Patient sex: M
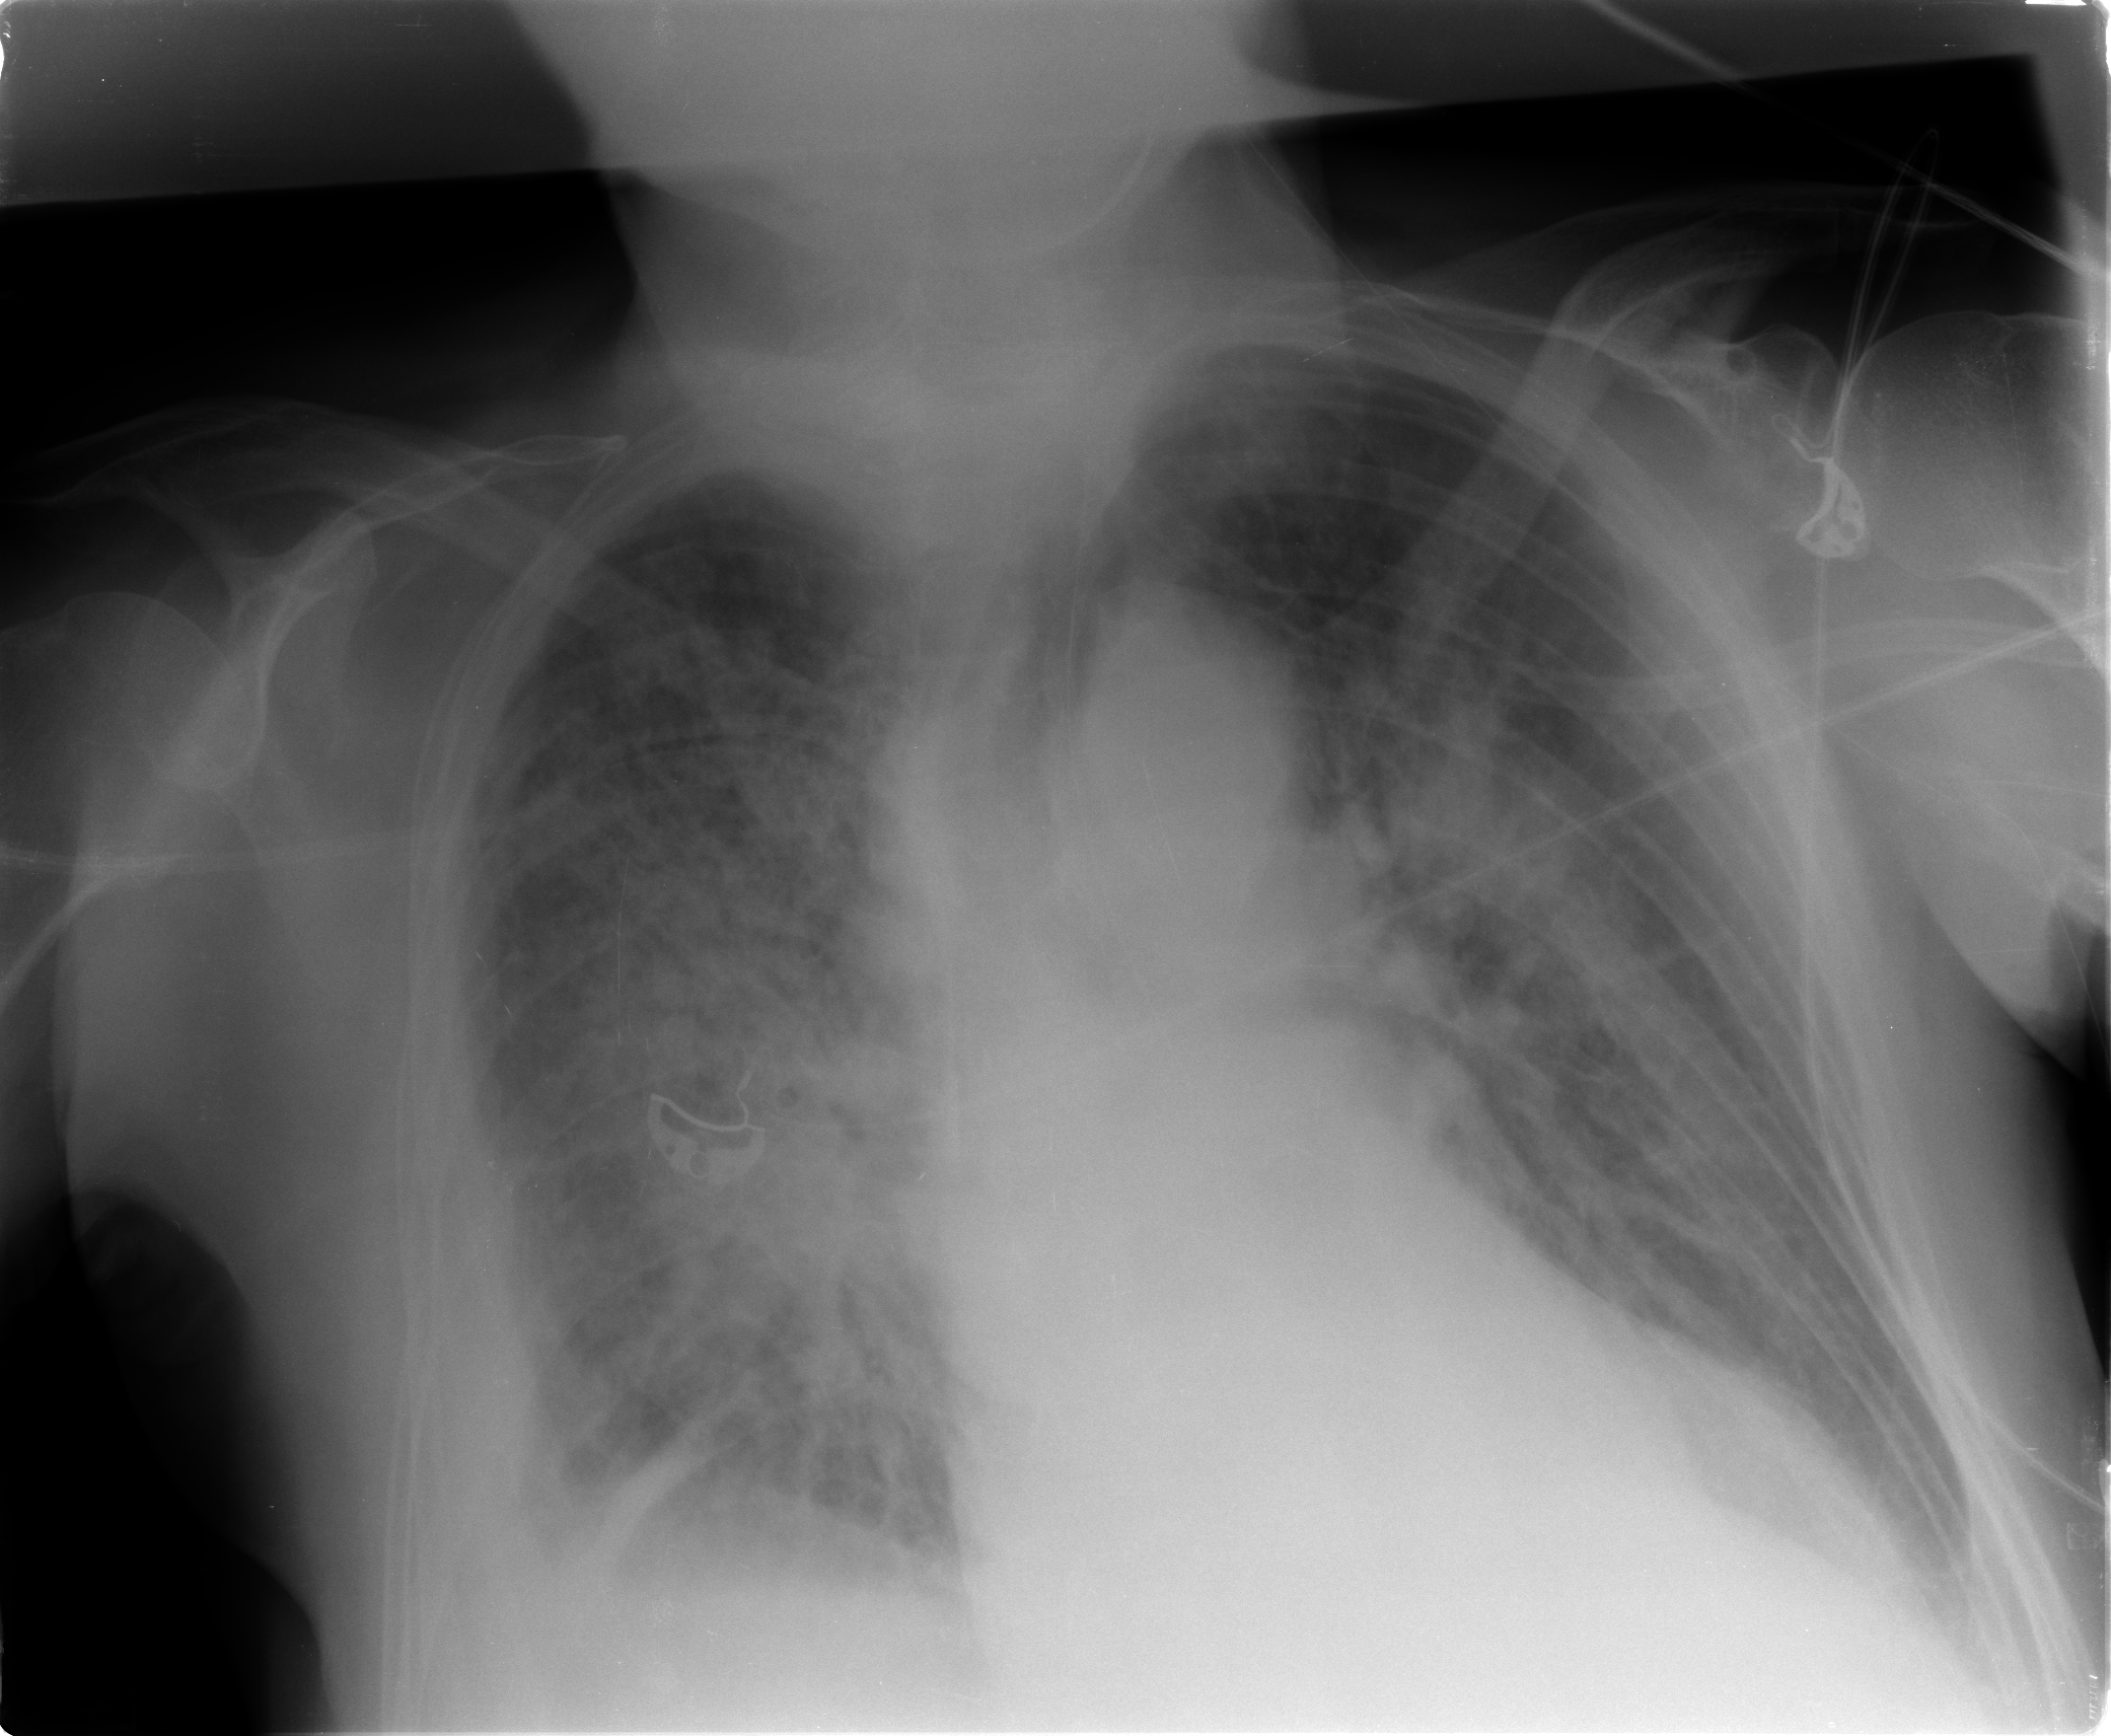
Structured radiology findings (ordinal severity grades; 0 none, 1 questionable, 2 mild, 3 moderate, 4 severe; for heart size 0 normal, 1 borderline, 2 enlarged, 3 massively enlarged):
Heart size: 1
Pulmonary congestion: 2
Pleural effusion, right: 2
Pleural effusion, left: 2
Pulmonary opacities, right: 3
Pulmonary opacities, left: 0
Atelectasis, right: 3
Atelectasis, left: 3